Field crop: maize
Growth stage: 2
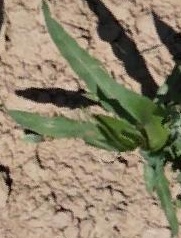
Species: maize